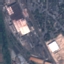
Land use / land cover: Industrial